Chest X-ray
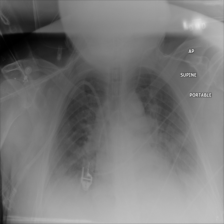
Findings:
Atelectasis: positive
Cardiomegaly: negative
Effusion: positive
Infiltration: positive
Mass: negative
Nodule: negative
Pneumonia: negative
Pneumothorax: negative
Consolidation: negative
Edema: positive
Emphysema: negative
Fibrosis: negative
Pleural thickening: negative
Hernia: negative